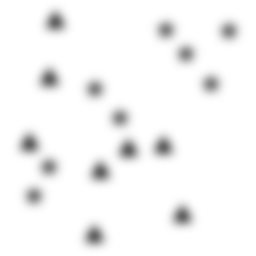
Squares: 0
Triangles: 8
Stars: 8
Total shapes: 16